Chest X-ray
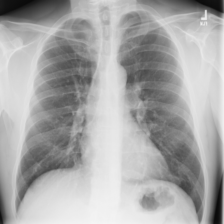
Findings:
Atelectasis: negative
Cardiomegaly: negative
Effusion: negative
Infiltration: negative
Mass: negative
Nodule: negative
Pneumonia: negative
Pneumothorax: negative
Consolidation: negative
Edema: negative
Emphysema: negative
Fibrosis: negative
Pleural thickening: negative
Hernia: negative